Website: crate-barrel
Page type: account-dashboard
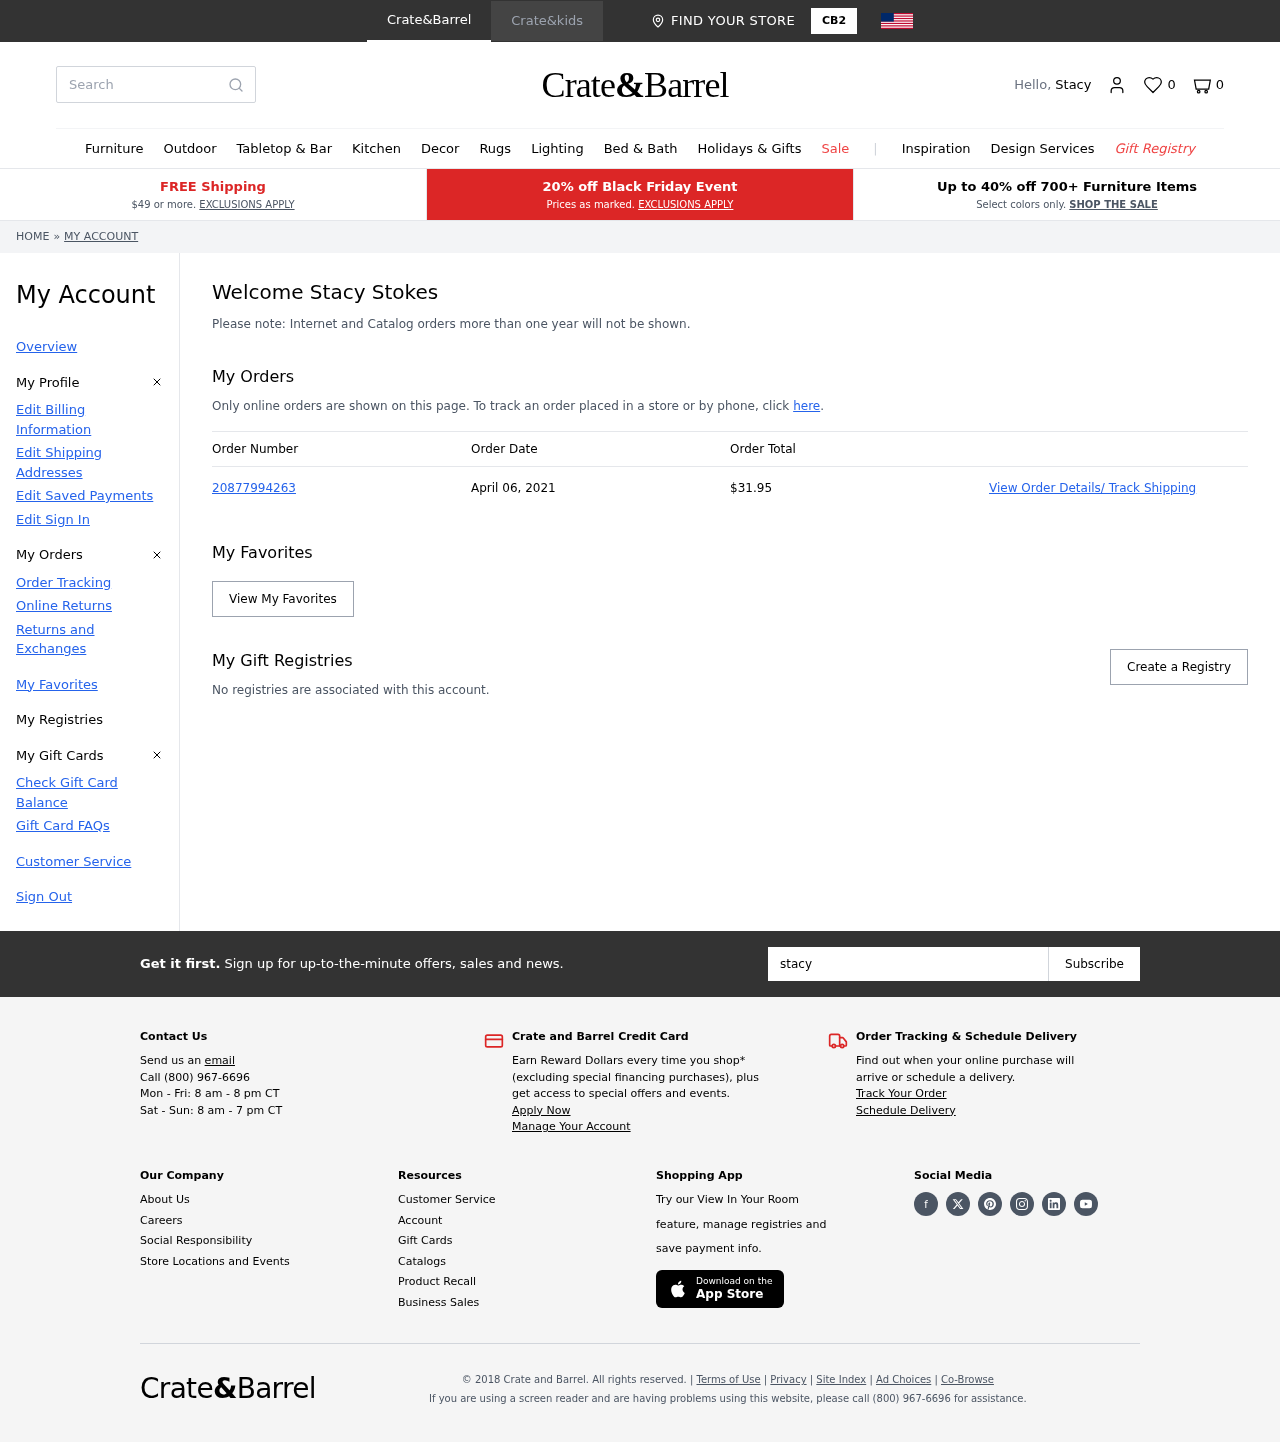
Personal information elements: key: PII_EMAIL
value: stacy_stokes@yahoo.com
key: PII_FIRSTNAME
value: Stacy
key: PII_FULLNAME
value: Stacy Stokes
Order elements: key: ORDER_NUM_ITEMS
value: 0
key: ORDER_NUMBER
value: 20877994263
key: ORDER_DATE
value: April 06, 2021
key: ORDER_TOTAL
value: $31.95
Search elements: key: HEADER_SEARCH
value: Search
Other elements: key: FAVORITES_COUNT
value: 0